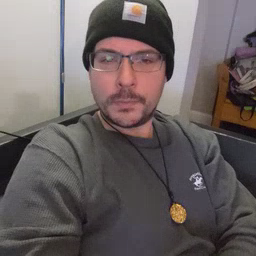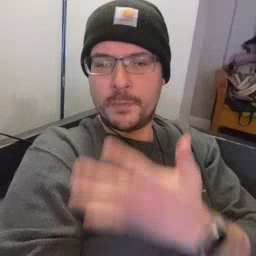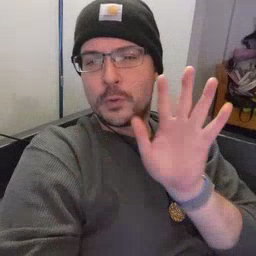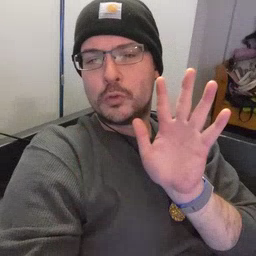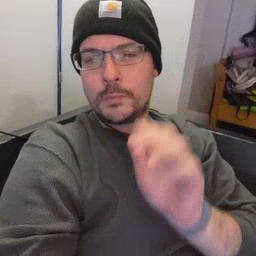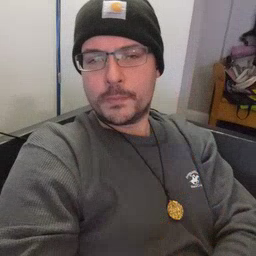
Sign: finish